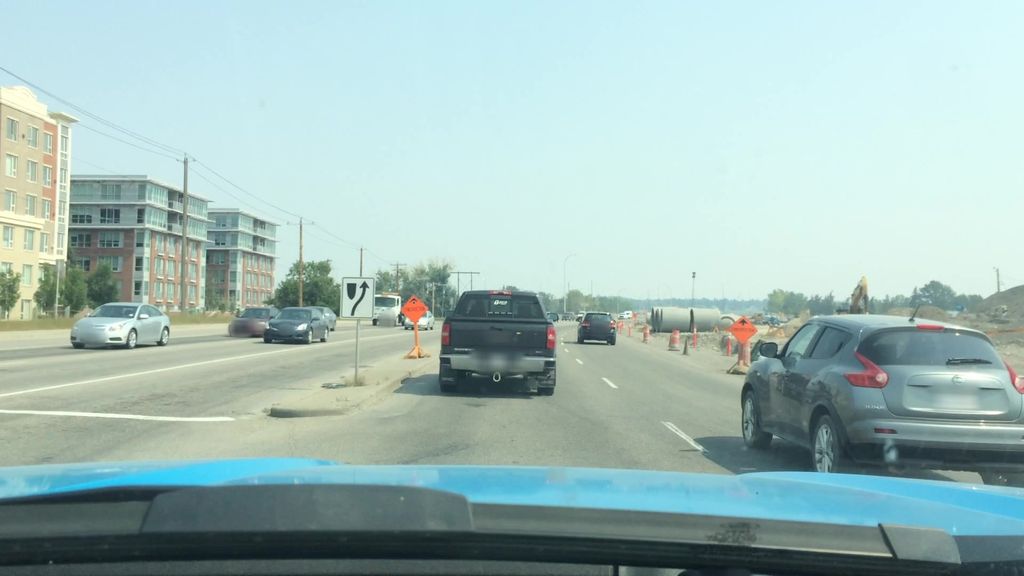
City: calgary